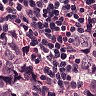
Metastatic tissue present: yes